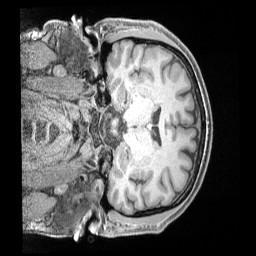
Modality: T1w
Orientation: coronal
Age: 37
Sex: male
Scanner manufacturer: siemens
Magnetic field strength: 3 T
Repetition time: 2 s
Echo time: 0.00211 s